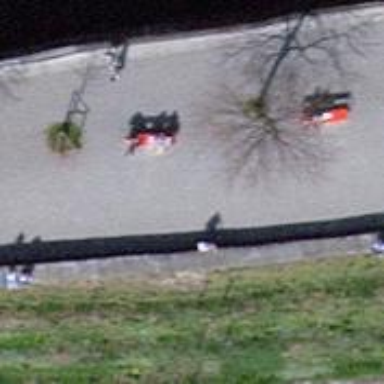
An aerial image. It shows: Red bench.